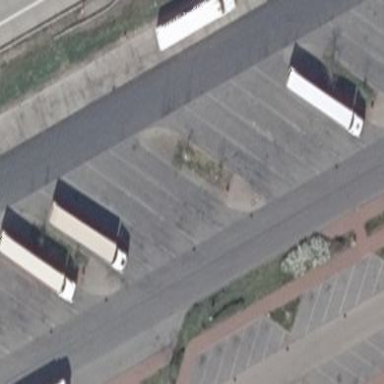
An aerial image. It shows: Parking area with surface.